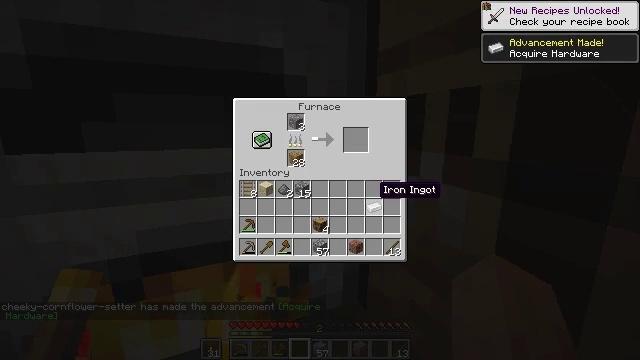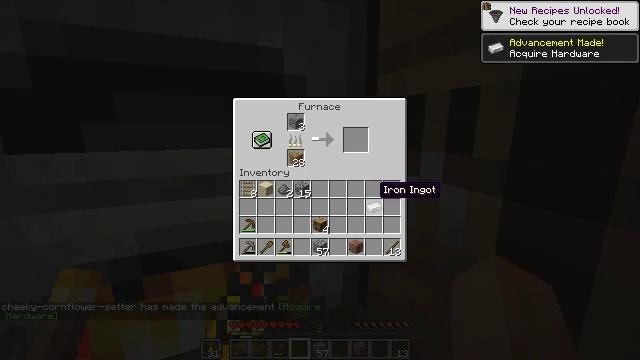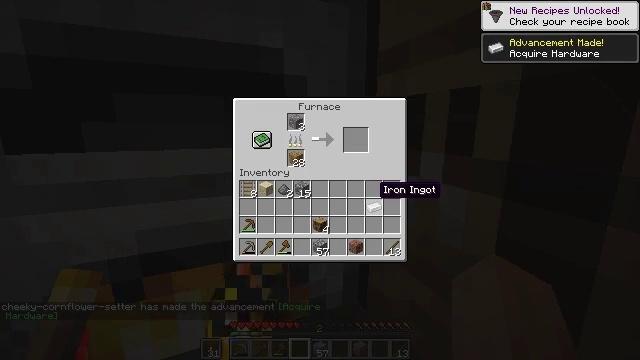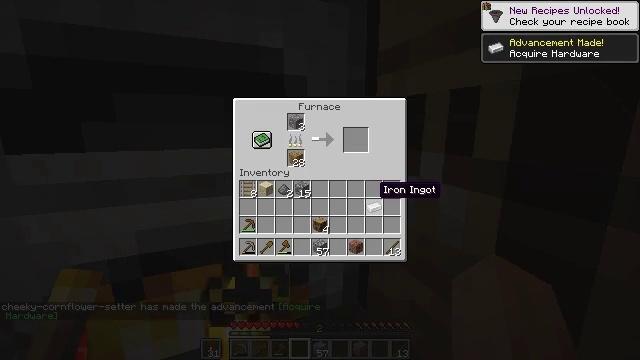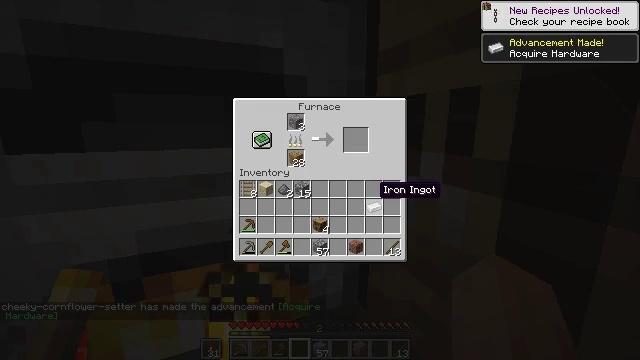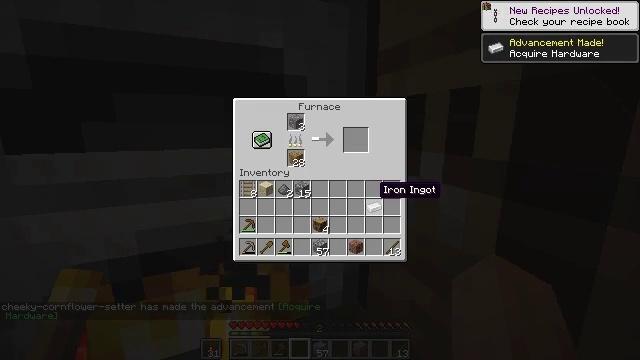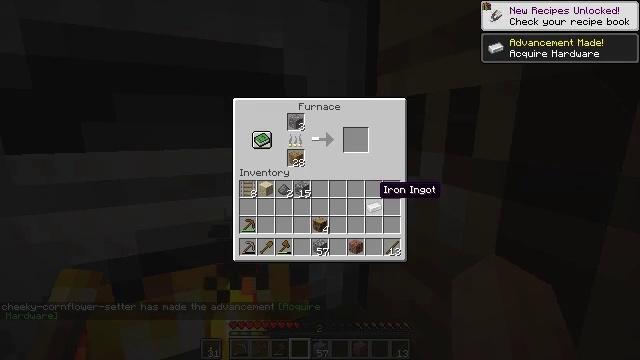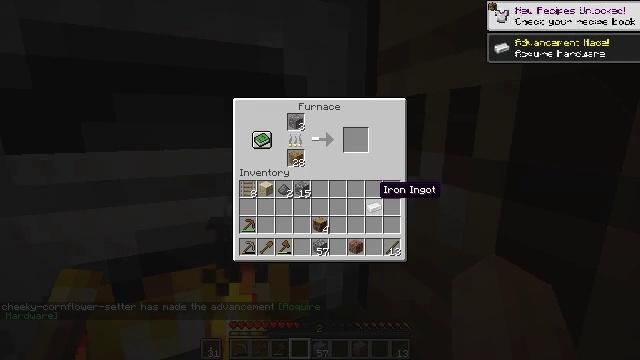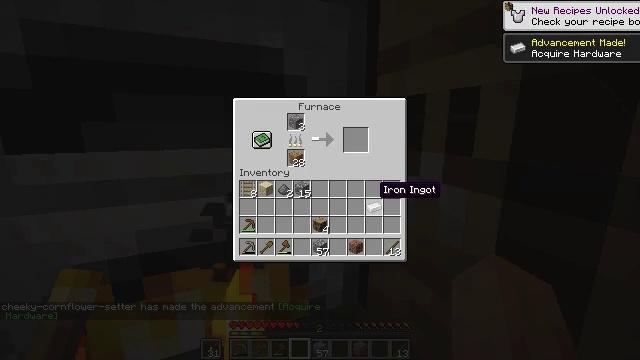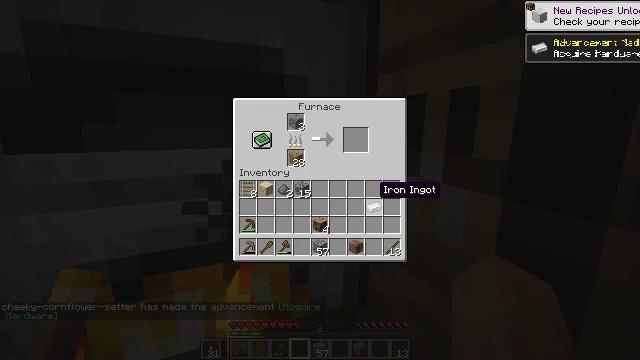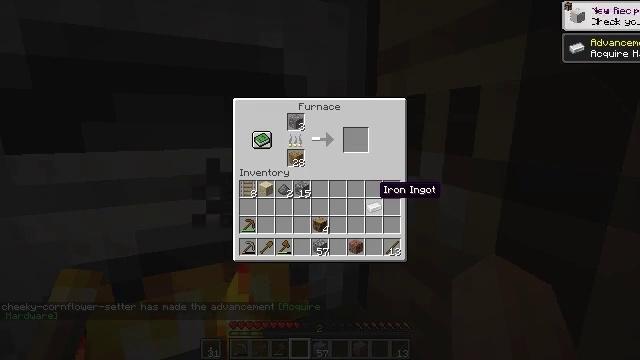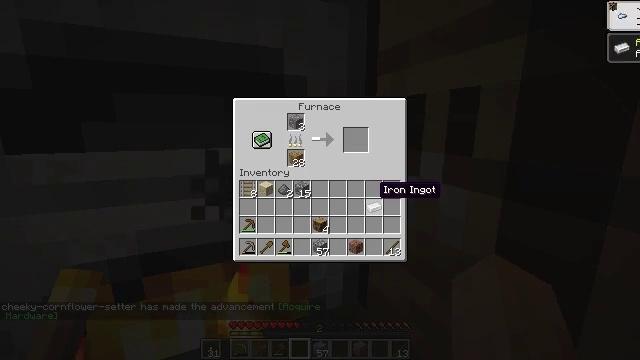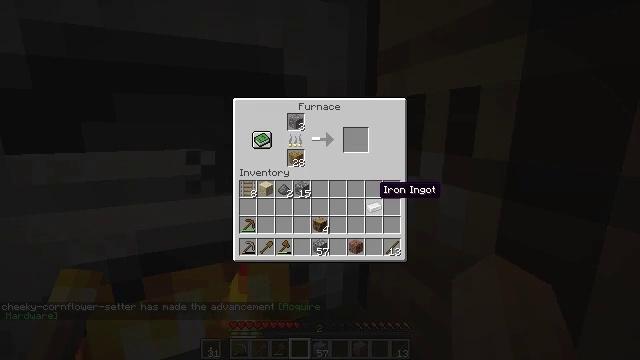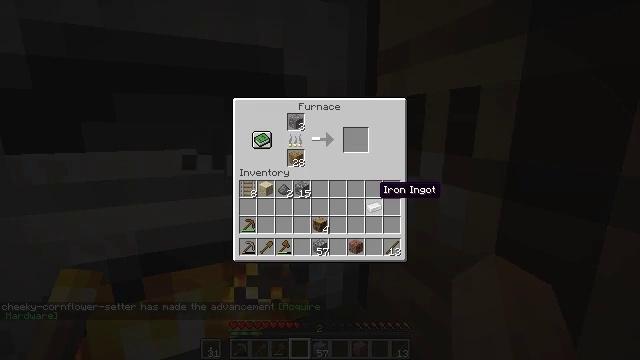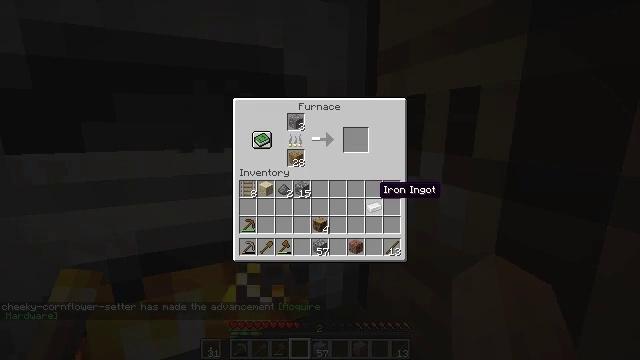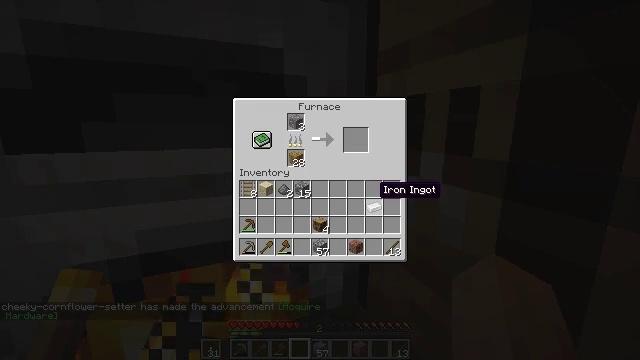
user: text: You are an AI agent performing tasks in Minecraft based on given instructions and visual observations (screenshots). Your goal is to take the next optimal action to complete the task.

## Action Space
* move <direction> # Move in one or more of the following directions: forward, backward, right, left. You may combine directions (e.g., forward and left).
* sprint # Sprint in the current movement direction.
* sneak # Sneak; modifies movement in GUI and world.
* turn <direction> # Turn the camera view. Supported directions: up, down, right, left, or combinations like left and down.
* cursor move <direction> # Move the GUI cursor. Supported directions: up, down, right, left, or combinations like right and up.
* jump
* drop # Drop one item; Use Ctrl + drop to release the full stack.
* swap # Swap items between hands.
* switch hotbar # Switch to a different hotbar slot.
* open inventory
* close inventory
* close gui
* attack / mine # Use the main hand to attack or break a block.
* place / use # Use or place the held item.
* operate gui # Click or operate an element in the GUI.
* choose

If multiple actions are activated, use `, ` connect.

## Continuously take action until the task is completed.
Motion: motion action
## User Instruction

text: Use the furnace to make an iron ingot.
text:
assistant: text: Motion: no_op
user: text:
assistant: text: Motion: no_op
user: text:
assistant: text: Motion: no_op
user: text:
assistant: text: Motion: no_op
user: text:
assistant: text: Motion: no_op
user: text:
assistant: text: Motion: no_op
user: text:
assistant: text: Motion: no_op
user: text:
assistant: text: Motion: no_op
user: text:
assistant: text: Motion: no_op
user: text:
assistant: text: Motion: no_op
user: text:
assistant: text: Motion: no_op
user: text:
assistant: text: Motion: no_op
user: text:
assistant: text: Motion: no_op
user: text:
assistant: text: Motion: no_op
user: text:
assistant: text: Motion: no_op
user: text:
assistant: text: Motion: no_op
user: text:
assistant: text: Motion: no_op
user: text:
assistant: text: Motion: no_op
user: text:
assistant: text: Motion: no_op
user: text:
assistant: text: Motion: cursor move left
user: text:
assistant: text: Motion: cursor move left
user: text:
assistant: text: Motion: cursor move left
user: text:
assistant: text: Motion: no_op
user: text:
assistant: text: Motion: cursor move right
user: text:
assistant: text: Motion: cursor move right
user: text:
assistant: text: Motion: no_op
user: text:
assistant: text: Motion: no_op
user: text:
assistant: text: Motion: no_op
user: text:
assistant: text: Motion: no_op
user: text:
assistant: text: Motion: no_op